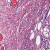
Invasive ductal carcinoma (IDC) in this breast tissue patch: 1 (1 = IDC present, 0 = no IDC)